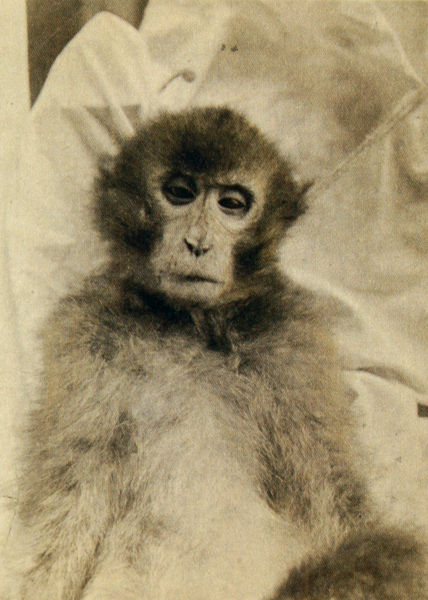
Titel: Toter Berberaffe
Standort: Nürnberg
Institution: Germanisches Nationalmuseum
Schlagwörter: dunkel, gemälde, kopf, körper, schatten, weiß, blume, braun, bunt, frisur, grau, hell, hintergrund, licht, mund, nase, rücken, schwarz, blick, tier, tuch, beige, malerei, alt, arme, augen, falten, gesicht, pelz, tod, tot, bildnis, portrait, porträt, haare, tücher, kinn, lippen, traurig, affe, fell, mähne, farbig, wangen, liegen, tüll, klein, kissen, bett, bauch, laken, transparent, lider, foto, fotografie, photographie, wei, schwarz-weiß, augenhöhlen, medizin, photo, liege, rau, maul, müde, erschöpft, krankenhaus, süß, menschlich, aufnahme, fot, max, schimpanse, alten, schwarzwei, versuch, äffchen, kadaver, teir, braung, traurif, stofff, pelzig, gabriel von max, fluffig, von max, blick aus dem bild, 20. jahrhundert, tierversuch, versuchstier, rhesusaffe, rhesusäffchen, kuschelig